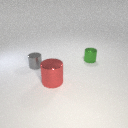
small green metal cylinder to the right of large red metal cylinder